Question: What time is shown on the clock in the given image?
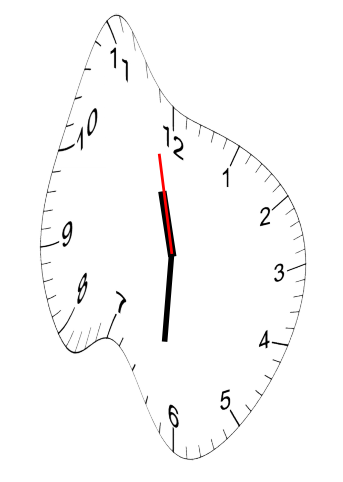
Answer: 11:30:58